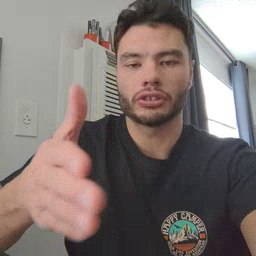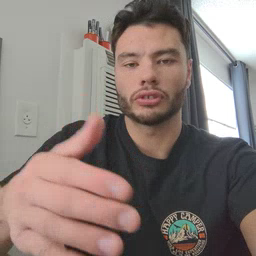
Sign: fish